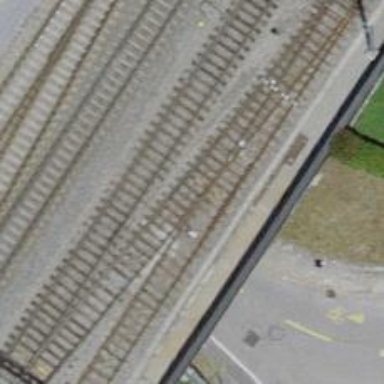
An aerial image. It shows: Single-track electrified railway siding with contact line.